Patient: sex F, age 74
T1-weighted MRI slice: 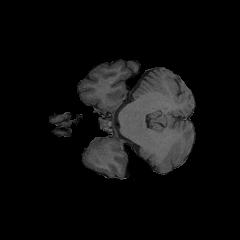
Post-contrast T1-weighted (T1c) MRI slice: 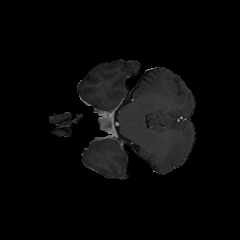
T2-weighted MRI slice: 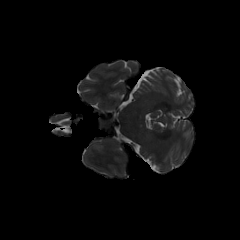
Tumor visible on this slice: yes
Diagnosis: Glioblastoma, IDH-wildtype
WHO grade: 4